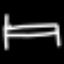
Label: bed